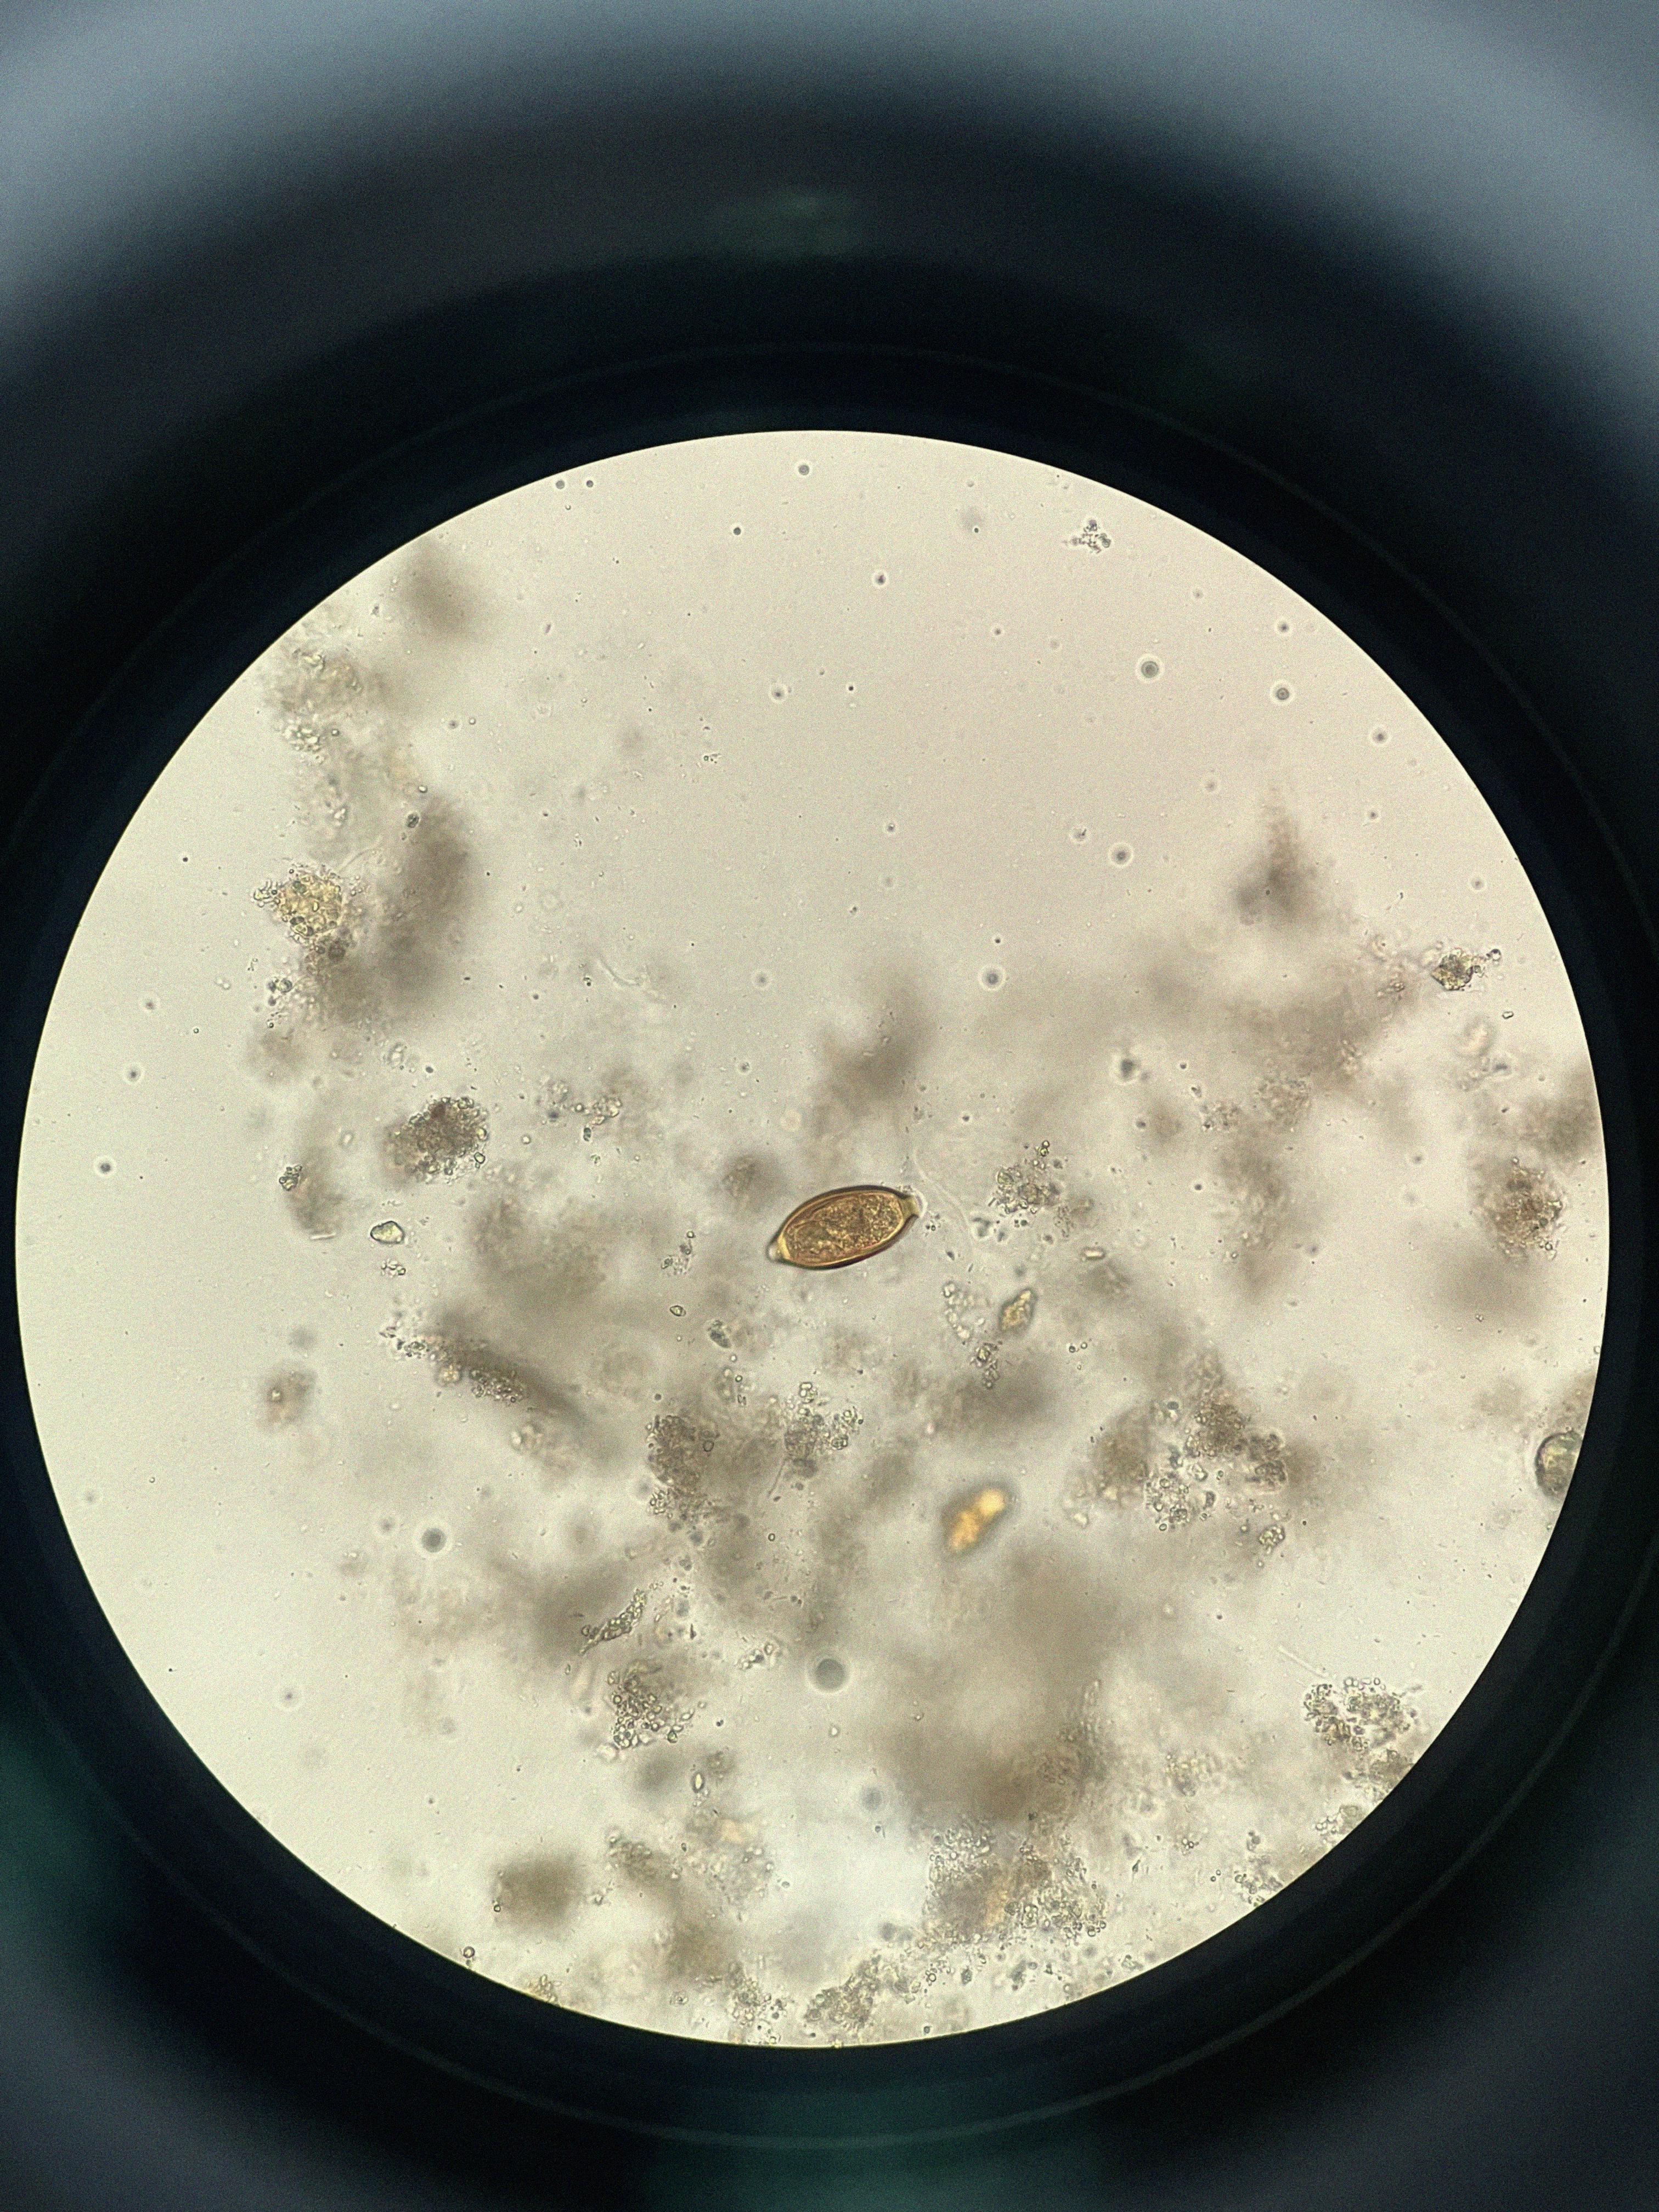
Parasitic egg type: Trichuris trichiura